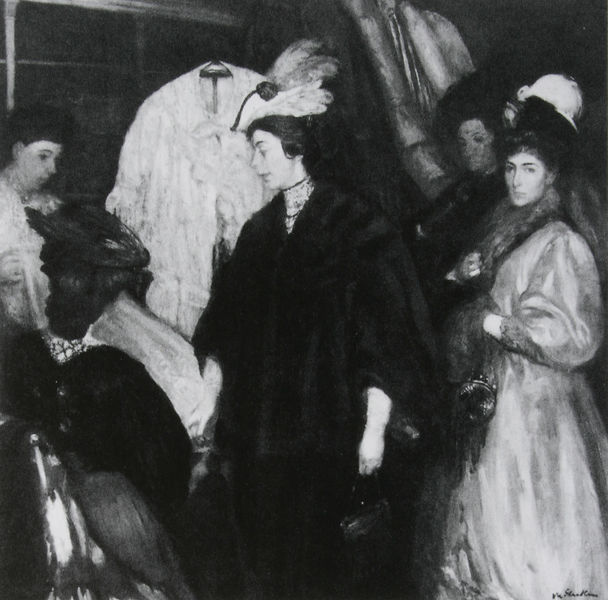
Titel: The Shoppers
Künstler: William Glackens
Standort: Norfolk (Virginia)
Institution: The Chrysler Museum
Schlagwörter: blau, dunkel, feder, gemälde, gruppe, hand, kopf, schatten, weiß, aquarell, frauen, gelb, grün, impressionismus, kirchner, menschen, mädchen, sitzen, abend, braun, damen, fenster, frankreich, frau, frisur, grau, haar, hell, hut, hüte, kleid, kleider, licht, nacht, nase, profil, raum, rücken, schmuck, schwarz, skizze, stuhl, zeichnung, blick, dame, rot, schal, schirm, schleier, tuch, gesellschaft, malerei, mode, gesichter, profile, regal, augen, blicke, federn, gesicht, kleidung, kragen, mensch, pelz, samt, spitze, bild, hals, innenraum, portrait, porträt, signatur, vorhang, kostüm, mantel, sessel, sitzend, stehend, stoff, adel, familie, gewänder, kind, oper, theater, brosche, locken, perle, seide, fensterläden, federbusch, fell, kopfbedeckung, schrank, geschäft, kette, winter, laden, gardinen, salon, weiblich, atelier, umkleide, anprobe, schneiderin, hochsteckfrisur, edel, rüsche, warten, halskette, foto, fotografie, vier, unterschrift, kohle, geld, rückenfigur, schwarzweiss, mäntel, einkauf, hutmacherin, kauf, verkäuferin, nerz, tasche, festlich, bekleidung, puppe, ausgehen, ausstellung, pelzmantel, putz, eiß, handtasche, felle, toff, tuchs, ausgang, garderobe, kaufen, kunden, stange, taschen, teuer, sechs, grautöne, fotographie, graus, bügel, zentrierung, arma, schneiderei, aquarel, kleide, kleiider, ankleide, hit, broschen, kleiderbügel, handtaschen, ugen, pelzmäntel, pelze, federhüte, damenbekleidung, eeide, geschäftl, mäntel pelzmäntel, nerzschal, shopping, 19. jh., kleiderr, atelieer, +skizze, pele, frauentasche, hutdamen, modesalon, kleidergesch#ft, böick